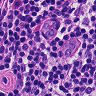
Metastatic tissue present: no